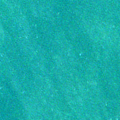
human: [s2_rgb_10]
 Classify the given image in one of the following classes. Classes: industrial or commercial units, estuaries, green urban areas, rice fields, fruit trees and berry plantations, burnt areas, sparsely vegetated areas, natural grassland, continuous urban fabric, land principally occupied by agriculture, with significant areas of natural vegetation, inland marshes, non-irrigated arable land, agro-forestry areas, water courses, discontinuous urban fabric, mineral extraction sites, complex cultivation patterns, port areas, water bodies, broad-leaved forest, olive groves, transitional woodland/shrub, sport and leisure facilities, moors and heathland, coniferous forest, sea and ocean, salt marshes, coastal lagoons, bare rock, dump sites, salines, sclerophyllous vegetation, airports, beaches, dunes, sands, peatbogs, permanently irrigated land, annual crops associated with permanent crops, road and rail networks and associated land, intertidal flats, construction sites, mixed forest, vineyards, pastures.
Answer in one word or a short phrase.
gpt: sea and ocean